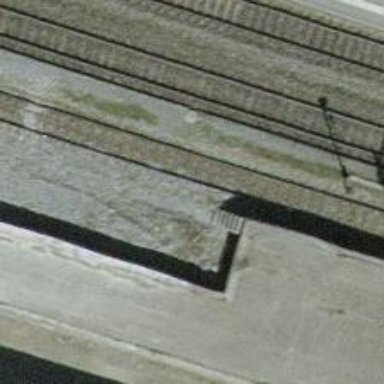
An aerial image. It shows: Railway buffer stop.